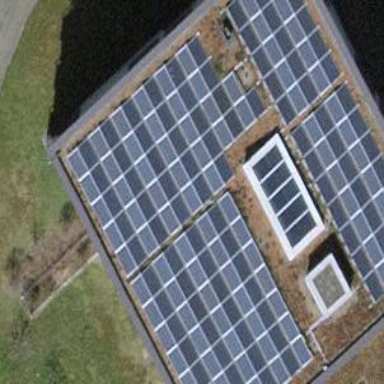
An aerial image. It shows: Solar power generator using photovoltaic method with solar photovoltaic panel types.